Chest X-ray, AP view. Patient: 62 years old, sex M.
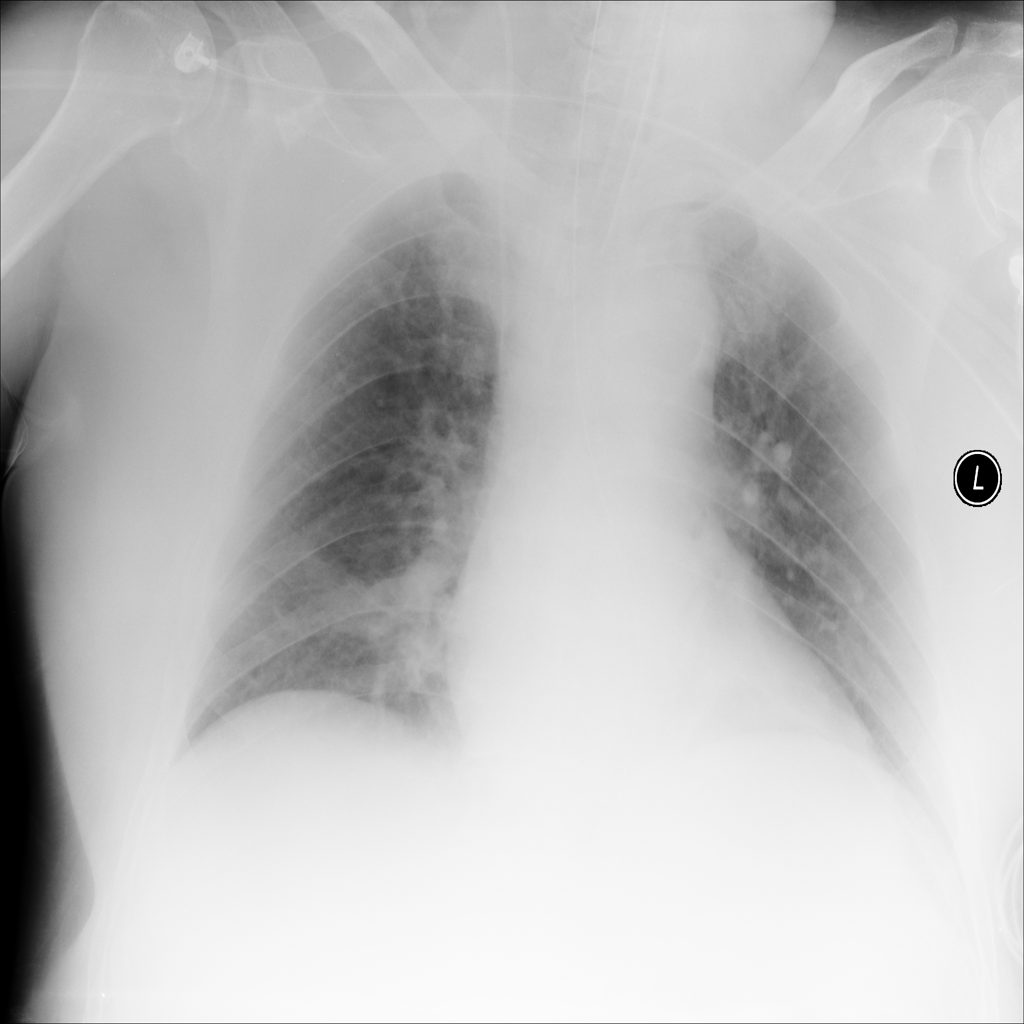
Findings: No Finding